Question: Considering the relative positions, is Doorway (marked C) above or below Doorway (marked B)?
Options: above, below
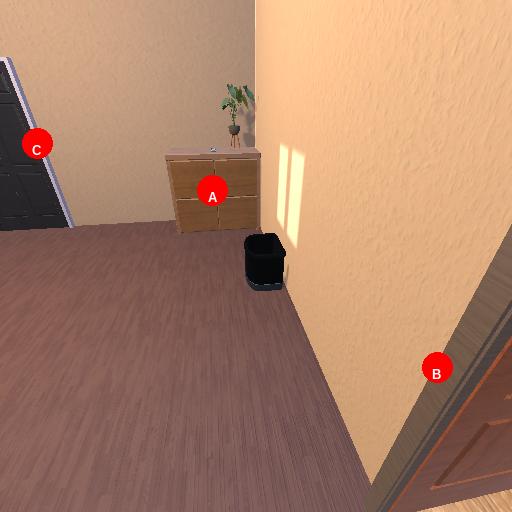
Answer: above